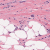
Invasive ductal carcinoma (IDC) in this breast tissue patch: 1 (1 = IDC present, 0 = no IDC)